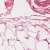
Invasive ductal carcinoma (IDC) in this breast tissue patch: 0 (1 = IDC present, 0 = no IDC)